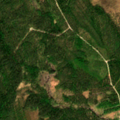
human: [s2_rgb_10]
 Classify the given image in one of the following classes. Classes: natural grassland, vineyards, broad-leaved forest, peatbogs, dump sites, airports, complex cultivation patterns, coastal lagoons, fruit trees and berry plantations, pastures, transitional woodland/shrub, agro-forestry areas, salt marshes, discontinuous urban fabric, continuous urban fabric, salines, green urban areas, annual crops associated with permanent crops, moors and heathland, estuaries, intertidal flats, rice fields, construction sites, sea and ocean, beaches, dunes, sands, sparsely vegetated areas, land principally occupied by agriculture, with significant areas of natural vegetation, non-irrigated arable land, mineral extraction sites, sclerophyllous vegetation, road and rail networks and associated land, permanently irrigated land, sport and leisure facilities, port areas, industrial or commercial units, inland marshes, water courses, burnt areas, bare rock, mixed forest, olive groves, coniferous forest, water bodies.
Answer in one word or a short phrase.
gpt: coniferous forest, mixed forest, transitional woodland/shrub